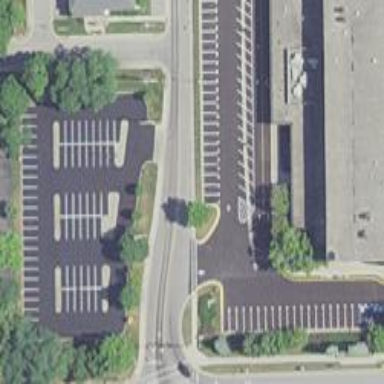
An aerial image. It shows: Residential road with asphalt surface and separate sidewalk.